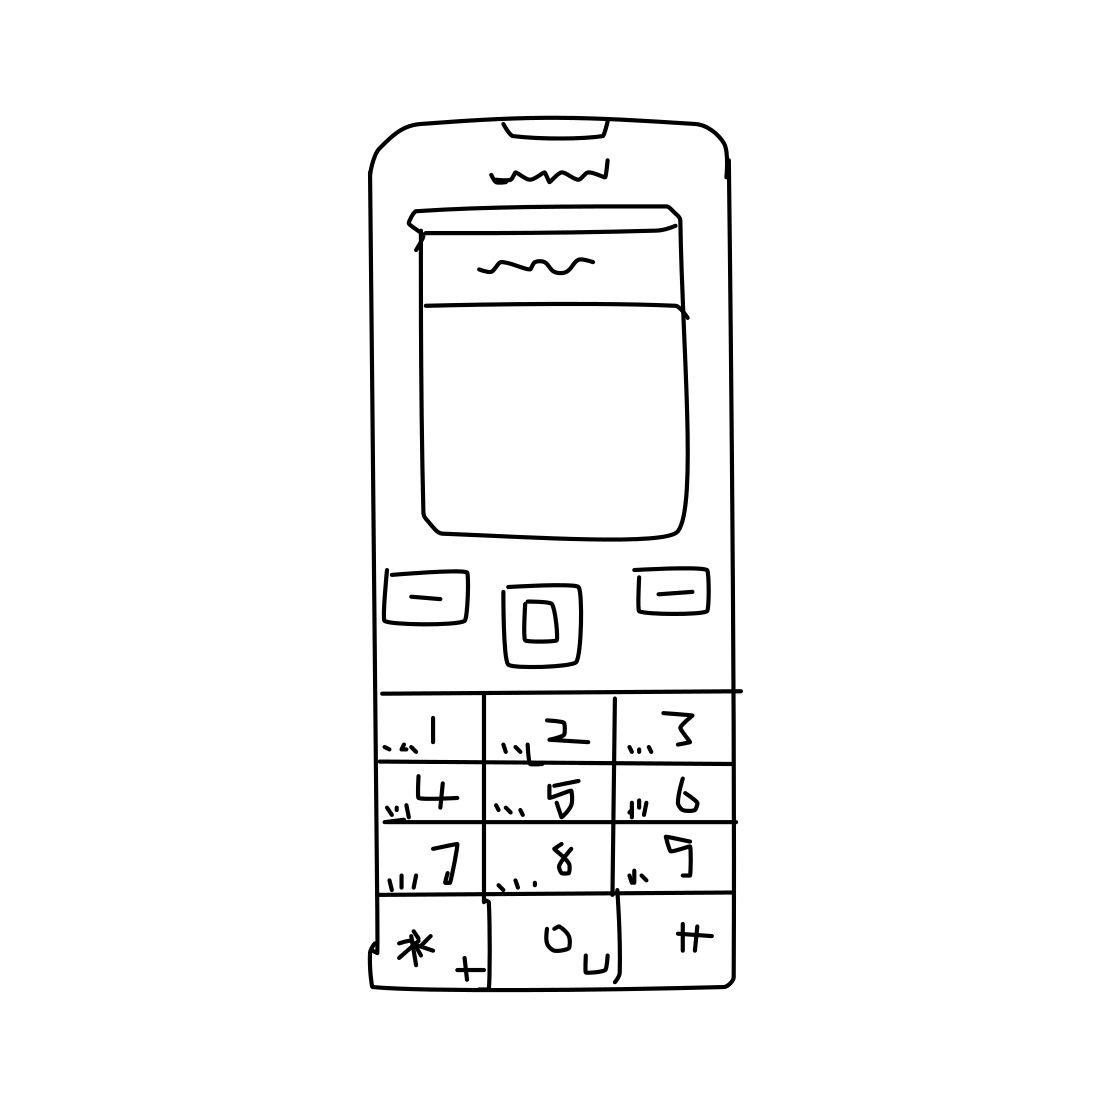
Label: cell phone